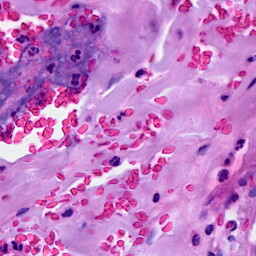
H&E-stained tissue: Breast